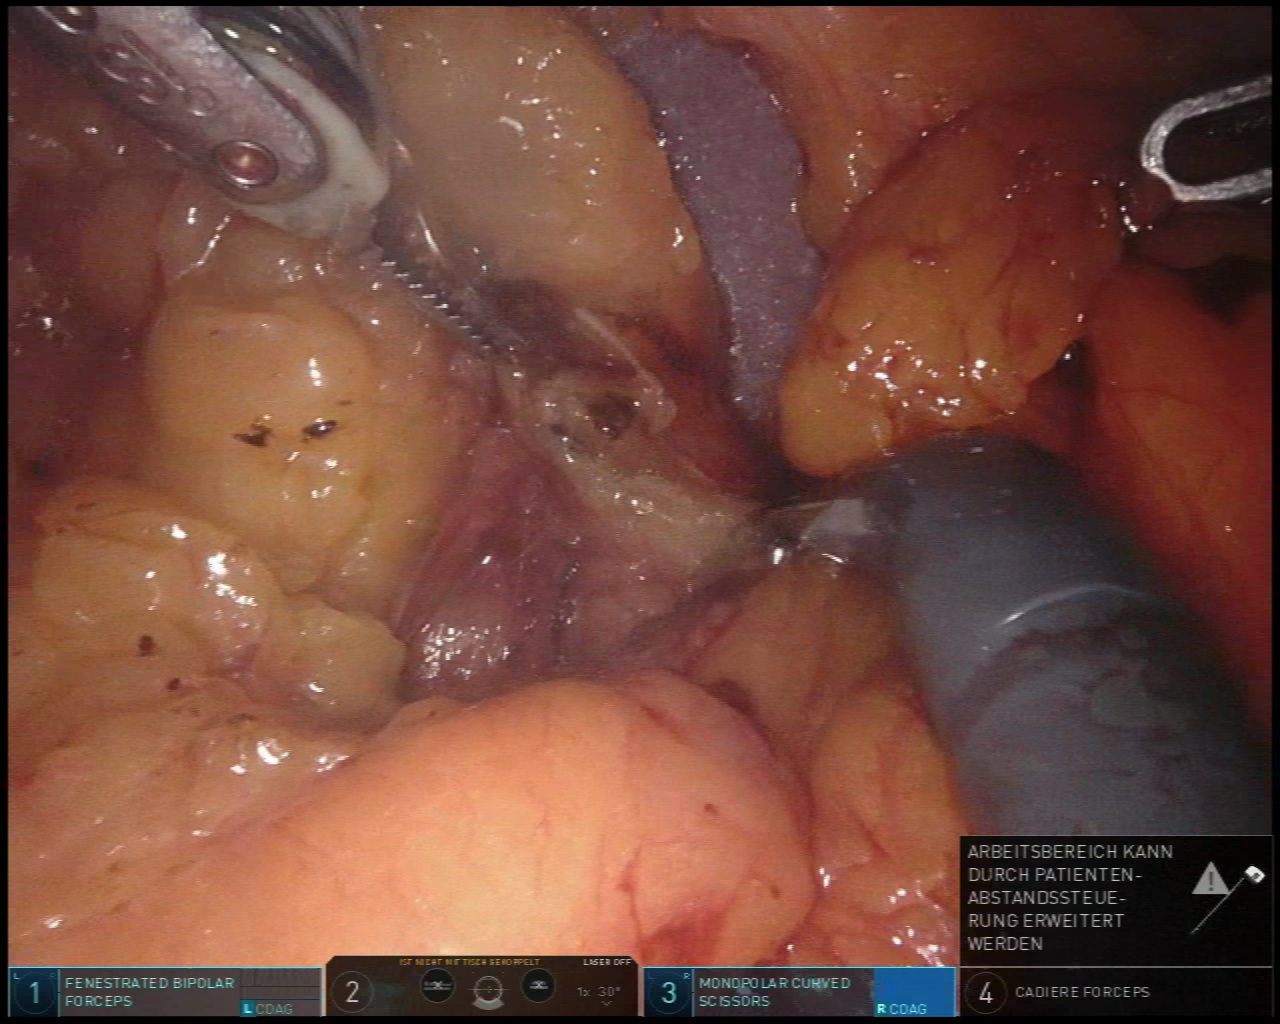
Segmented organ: spleen
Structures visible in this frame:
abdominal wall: no
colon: no
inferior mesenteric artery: no
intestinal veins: no
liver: no
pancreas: no
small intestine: no
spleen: yes
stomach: no
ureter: no
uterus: no
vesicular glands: no